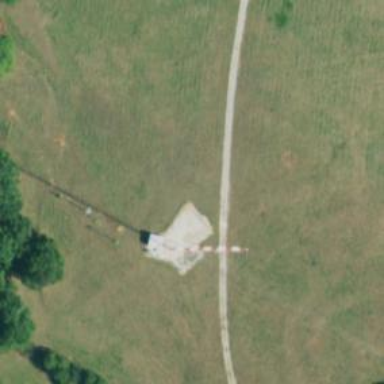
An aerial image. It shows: Man-made mast used for communication purposes.